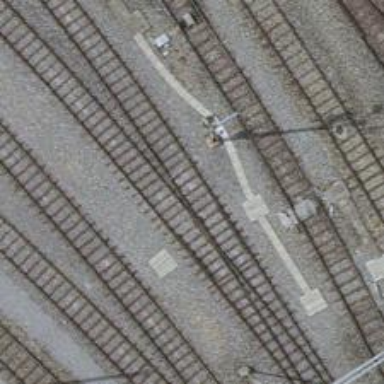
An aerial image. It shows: Yard with single rail track. The railway track is electrified with contact line for service purposes.